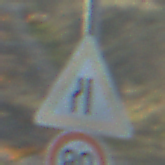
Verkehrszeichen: EinseitigVerengteFahrbahnLinks
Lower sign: Geschwindigkeit80
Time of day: MorningAfternoon
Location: Outdoor (Nature)
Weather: Clear
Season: NotSpecified
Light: Natural